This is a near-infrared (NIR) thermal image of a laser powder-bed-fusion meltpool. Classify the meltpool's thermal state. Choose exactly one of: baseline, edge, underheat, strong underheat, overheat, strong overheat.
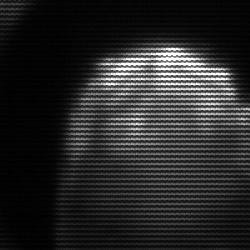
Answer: edge